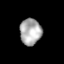
Tissue: lung
Cell type: Epithelial cells
Senescence score: 0.234
Nuclear area (px): 552
Mean DAPI intensity: 173.112